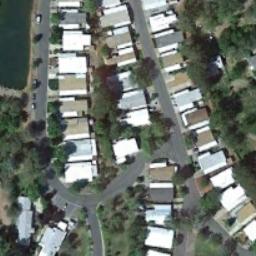
Label: residential